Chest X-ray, PA view. Patient: 49 years old, sex F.
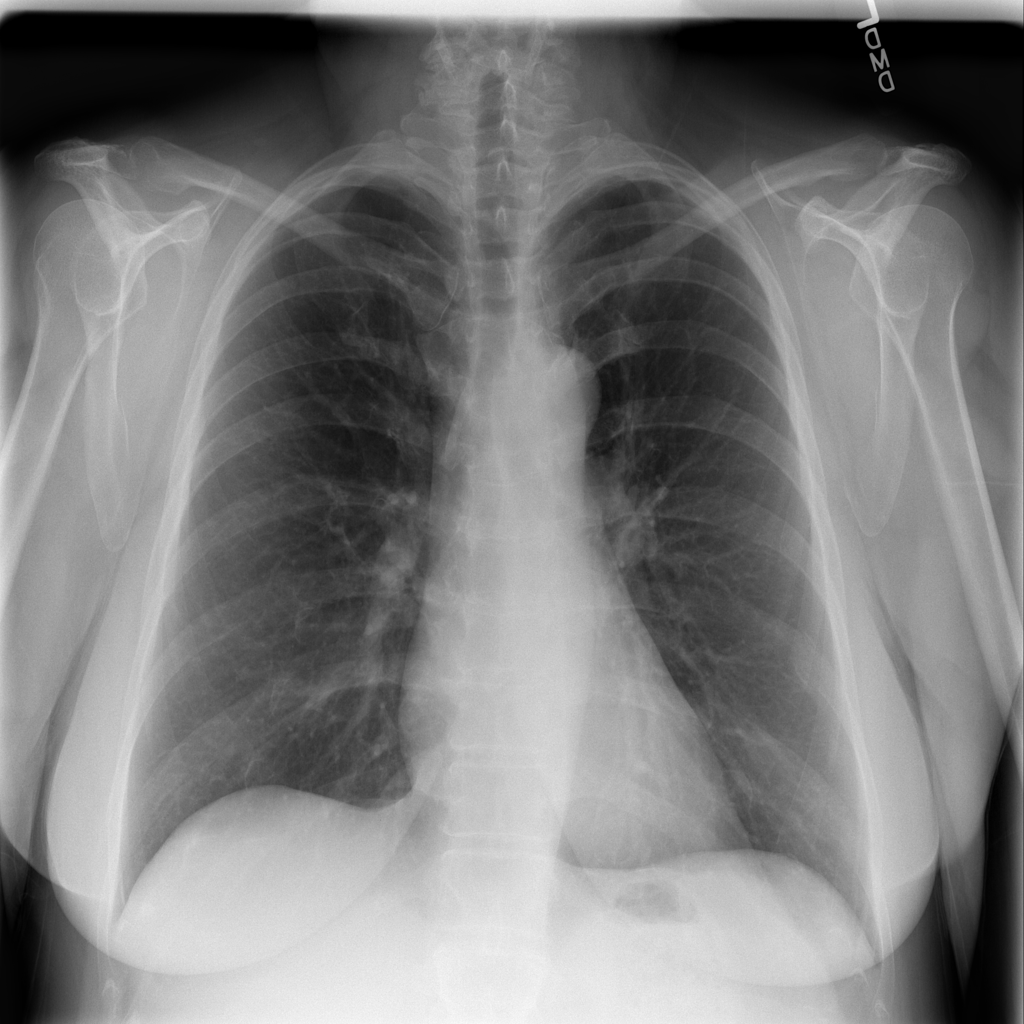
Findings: No Finding